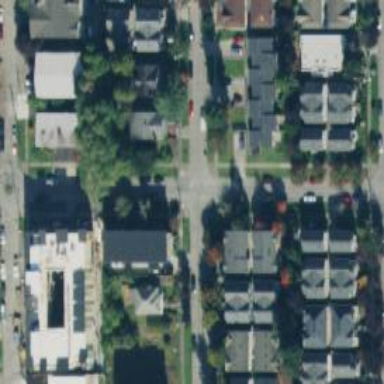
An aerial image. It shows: Residential road with separate sidewalk.